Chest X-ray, PA view. Patient: 37 years old, sex M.
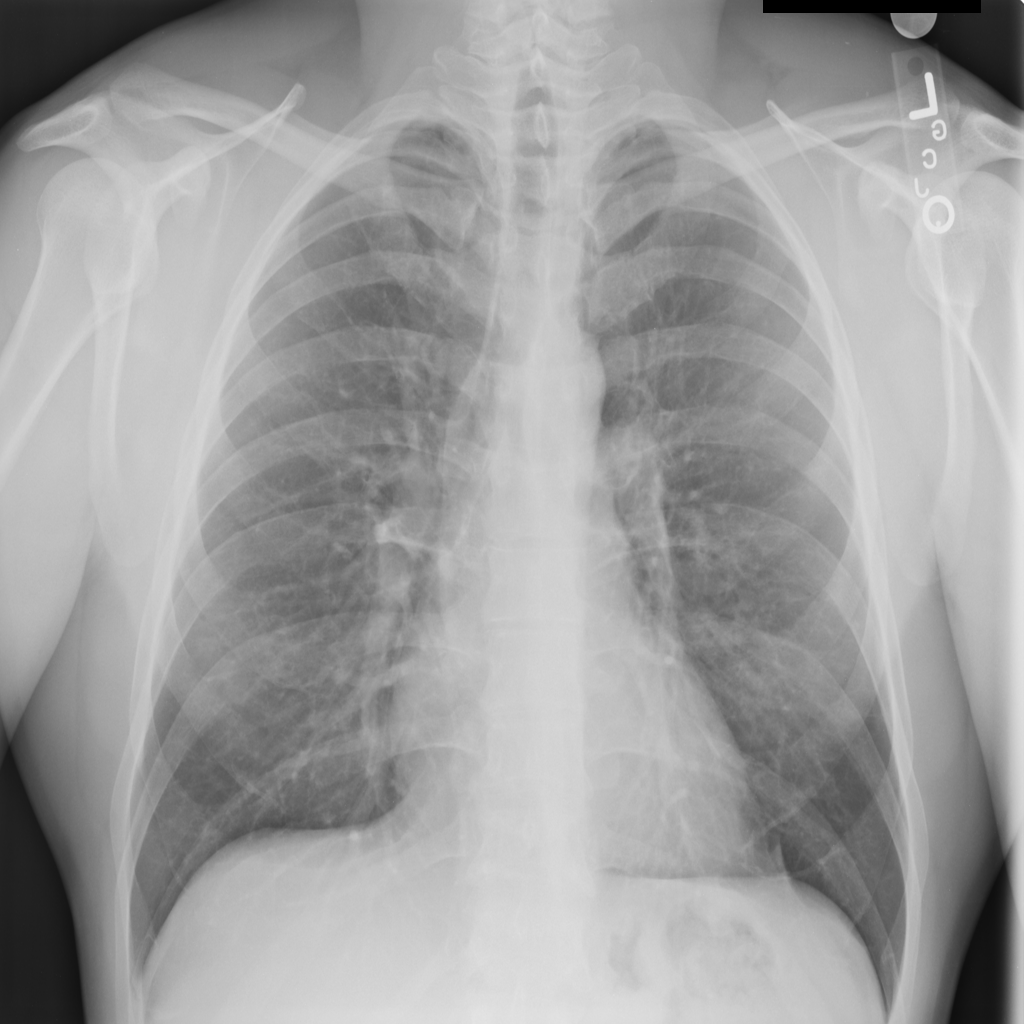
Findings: No Finding